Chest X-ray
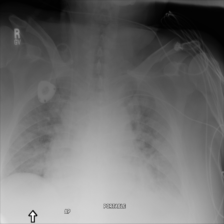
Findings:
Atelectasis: negative
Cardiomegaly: negative
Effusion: negative
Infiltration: negative
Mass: negative
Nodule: negative
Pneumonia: negative
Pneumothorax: negative
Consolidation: negative
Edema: negative
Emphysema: negative
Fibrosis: negative
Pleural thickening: negative
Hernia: negative